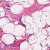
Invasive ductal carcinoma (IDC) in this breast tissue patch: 0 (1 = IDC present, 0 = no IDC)